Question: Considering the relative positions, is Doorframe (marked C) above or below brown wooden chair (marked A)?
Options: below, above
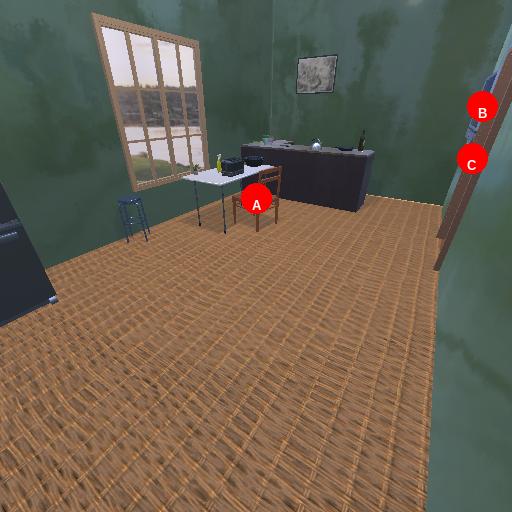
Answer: below